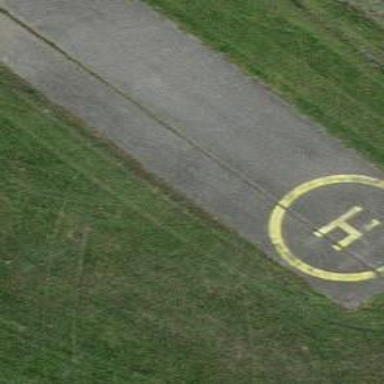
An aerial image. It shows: Image showing helipad at airport.